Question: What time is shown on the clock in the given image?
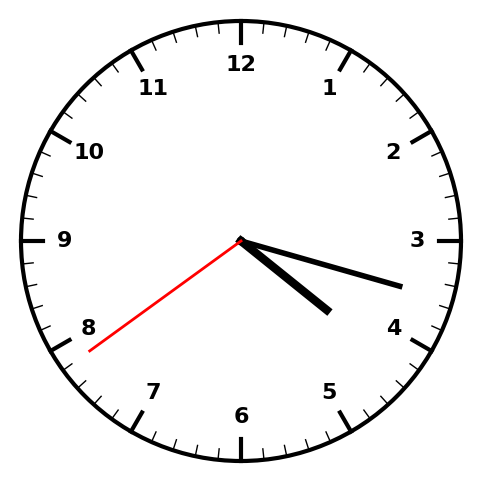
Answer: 04:17:39